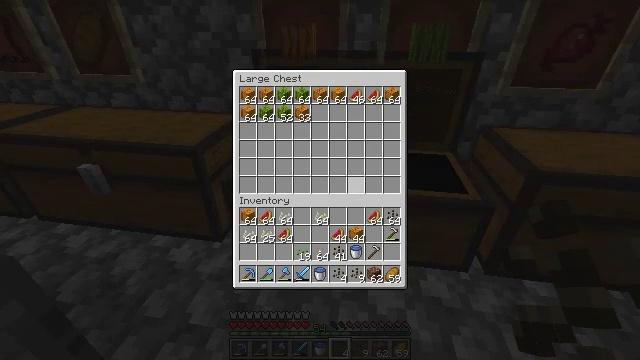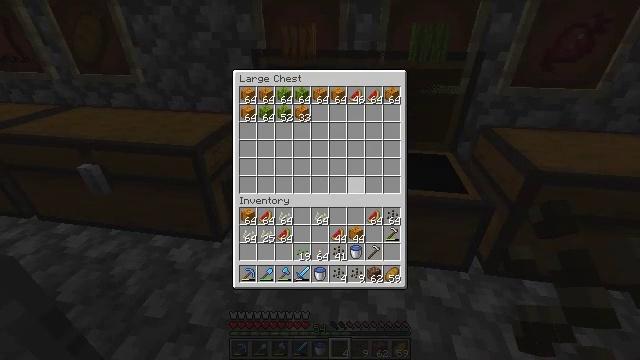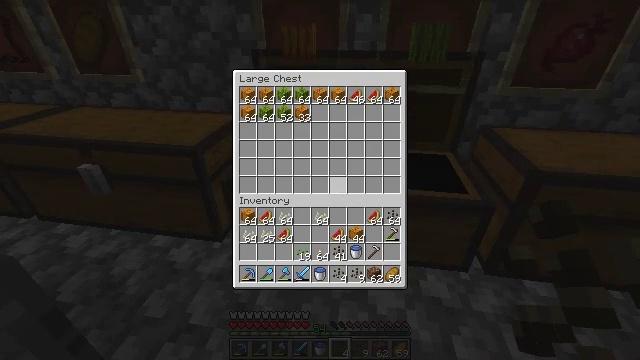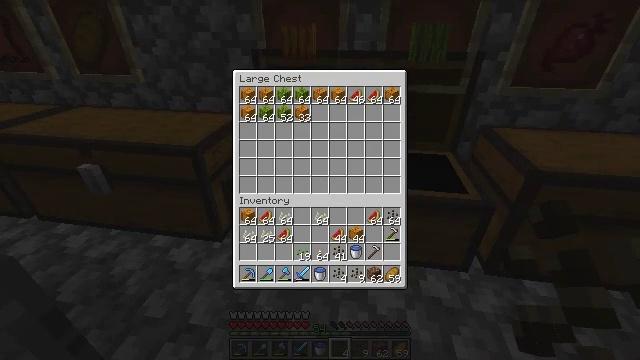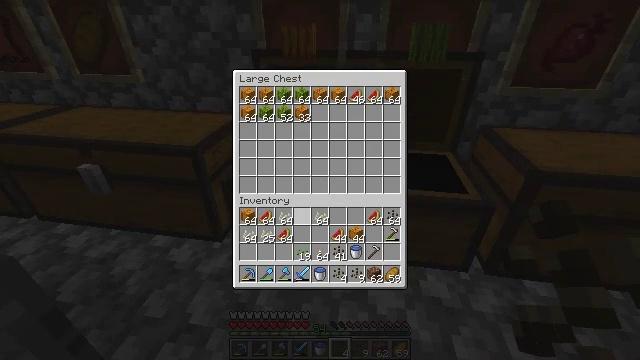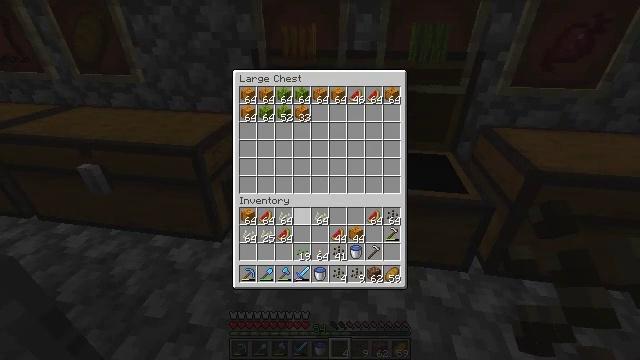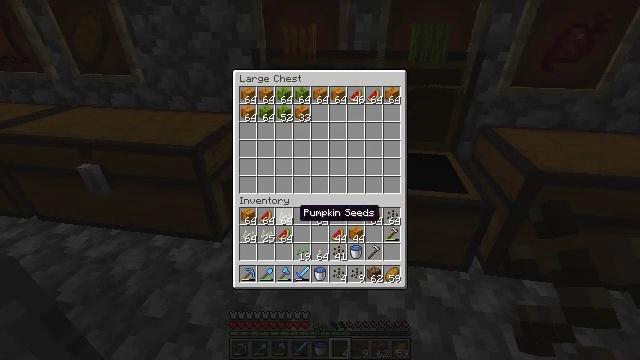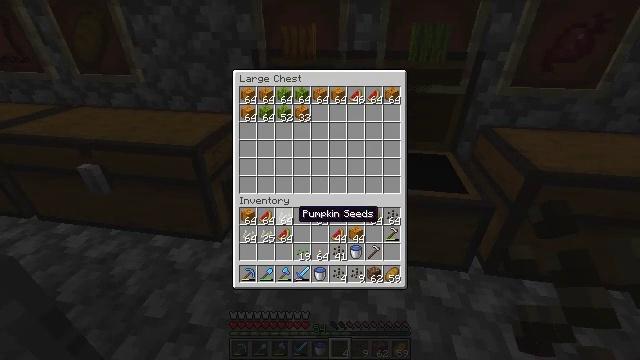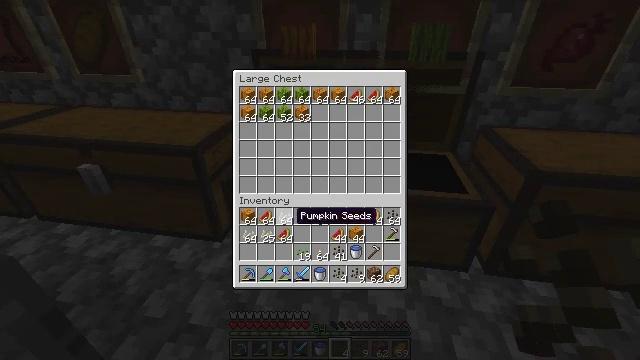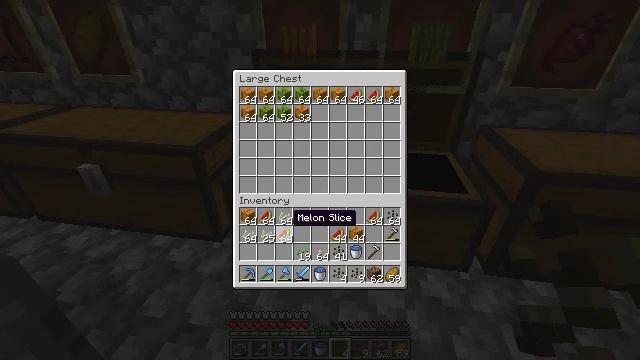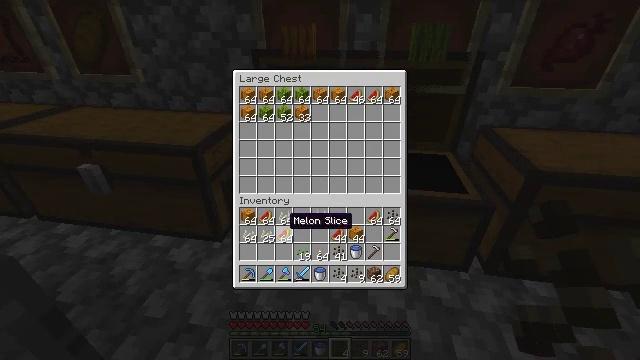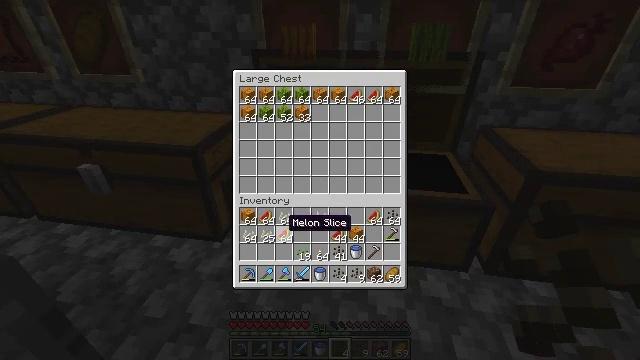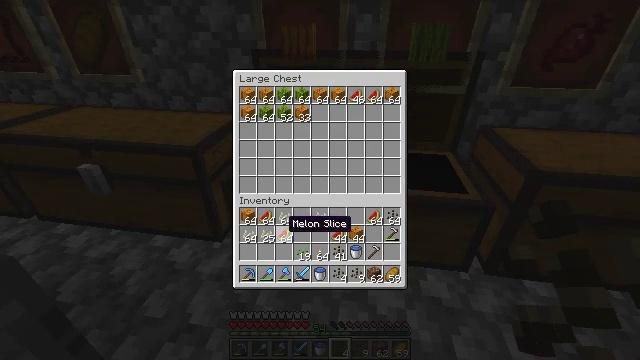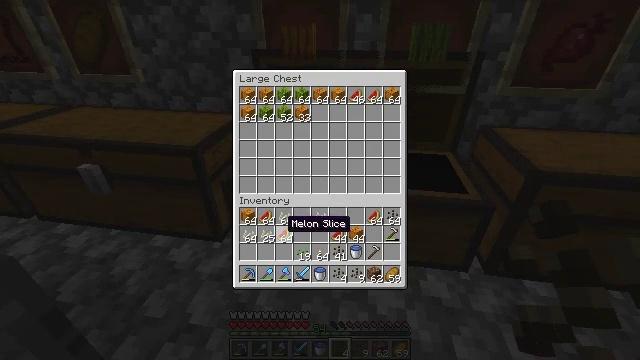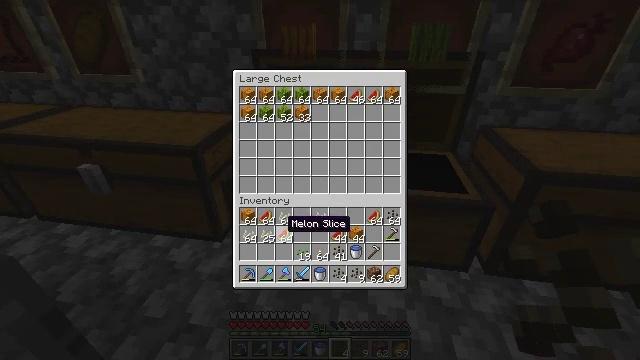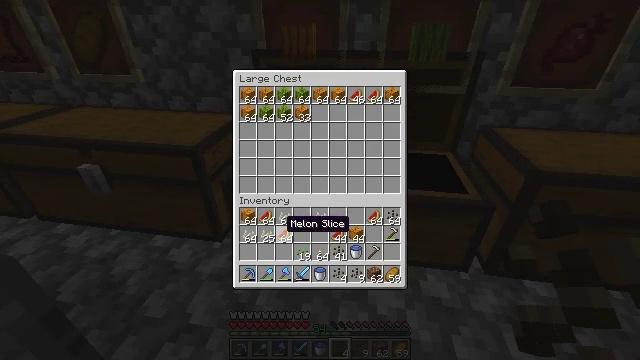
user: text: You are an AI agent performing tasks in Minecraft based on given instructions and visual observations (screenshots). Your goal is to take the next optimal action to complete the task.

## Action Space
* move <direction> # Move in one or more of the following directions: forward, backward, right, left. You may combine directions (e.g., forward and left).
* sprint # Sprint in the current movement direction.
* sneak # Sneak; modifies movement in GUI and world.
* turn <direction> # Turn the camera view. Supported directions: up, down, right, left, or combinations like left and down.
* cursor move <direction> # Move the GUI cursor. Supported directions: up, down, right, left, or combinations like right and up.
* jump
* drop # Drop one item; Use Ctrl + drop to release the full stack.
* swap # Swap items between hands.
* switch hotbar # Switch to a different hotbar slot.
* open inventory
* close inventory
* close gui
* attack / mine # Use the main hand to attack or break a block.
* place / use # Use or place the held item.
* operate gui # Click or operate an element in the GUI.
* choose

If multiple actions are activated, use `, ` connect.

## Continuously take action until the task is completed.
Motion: motion action
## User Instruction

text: Break the melon stem to clear space.
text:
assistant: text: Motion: no_op
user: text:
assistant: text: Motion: cursor move left and down
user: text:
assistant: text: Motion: cursor move left and down
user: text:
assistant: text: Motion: cursor move left and down
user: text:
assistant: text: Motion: cursor move down
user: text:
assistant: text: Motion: no_op
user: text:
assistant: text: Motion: no_op
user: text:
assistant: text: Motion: no_op
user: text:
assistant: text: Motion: no_op
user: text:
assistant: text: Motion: no_op
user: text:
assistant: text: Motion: sneak
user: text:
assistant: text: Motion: sneak
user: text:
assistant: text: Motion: sneak
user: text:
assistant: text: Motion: sneak
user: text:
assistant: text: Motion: sneak
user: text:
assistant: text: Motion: sneak
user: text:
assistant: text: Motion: sneak
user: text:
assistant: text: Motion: sneak
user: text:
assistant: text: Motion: sneak
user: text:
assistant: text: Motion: sneak
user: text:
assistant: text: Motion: sneak
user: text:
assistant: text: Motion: sneak, cursor move up
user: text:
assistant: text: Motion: sneak
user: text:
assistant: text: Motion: sneak
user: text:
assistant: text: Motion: sneak
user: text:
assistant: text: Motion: sneak
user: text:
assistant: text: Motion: sneak
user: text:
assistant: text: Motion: sneak
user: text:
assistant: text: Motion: sneak
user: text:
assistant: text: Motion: sneak